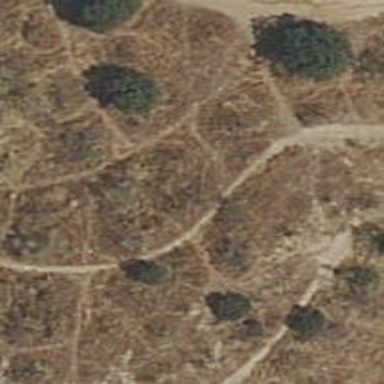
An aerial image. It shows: Dirt path.